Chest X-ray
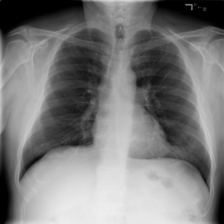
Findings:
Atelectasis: negative
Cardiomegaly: negative
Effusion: negative
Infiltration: positive
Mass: negative
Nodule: negative
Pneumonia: negative
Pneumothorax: negative
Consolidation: negative
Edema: negative
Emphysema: negative
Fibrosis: negative
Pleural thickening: negative
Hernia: negative